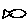
Label: fish